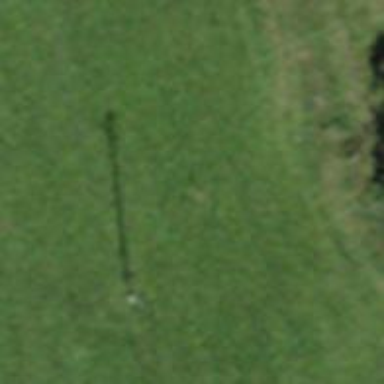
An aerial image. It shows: Power pole.